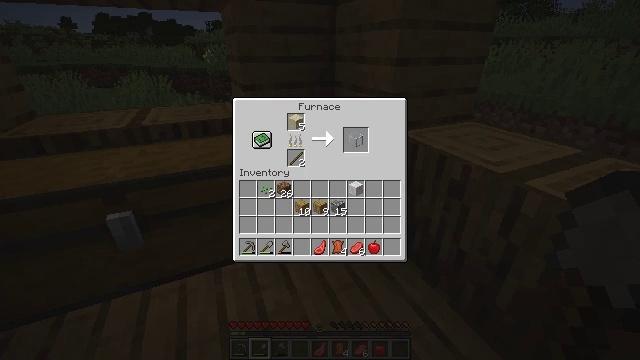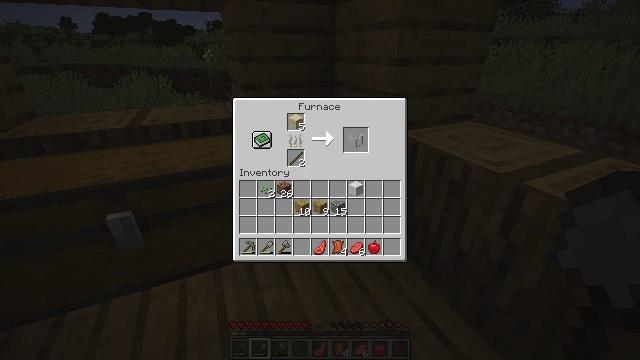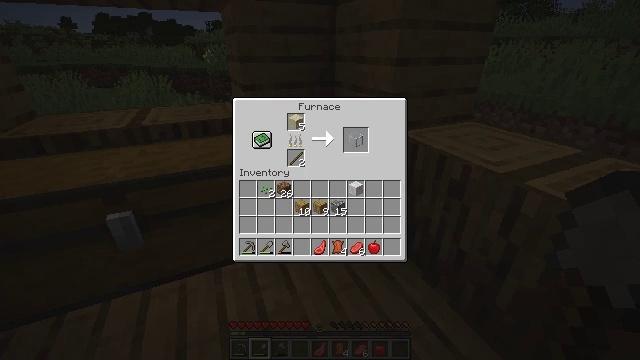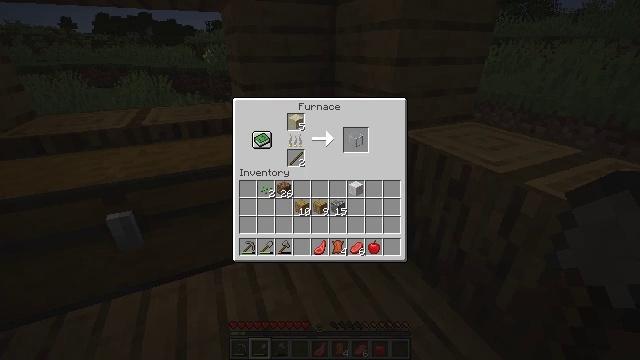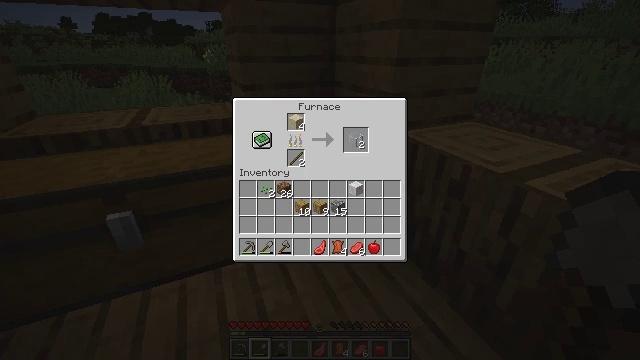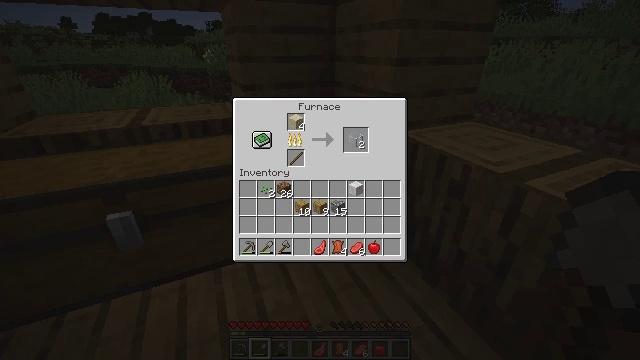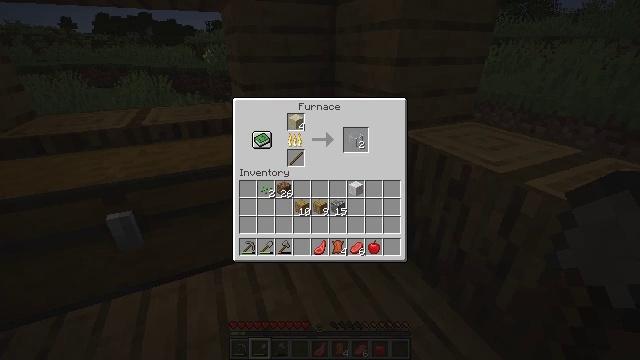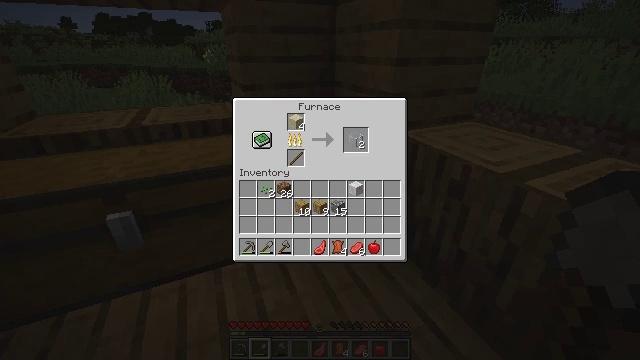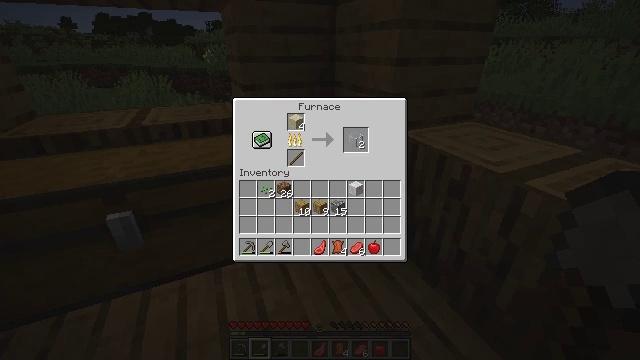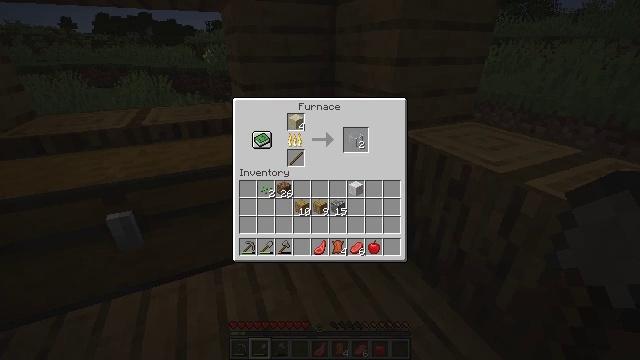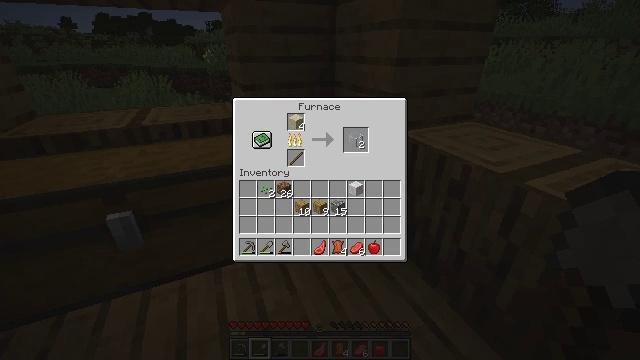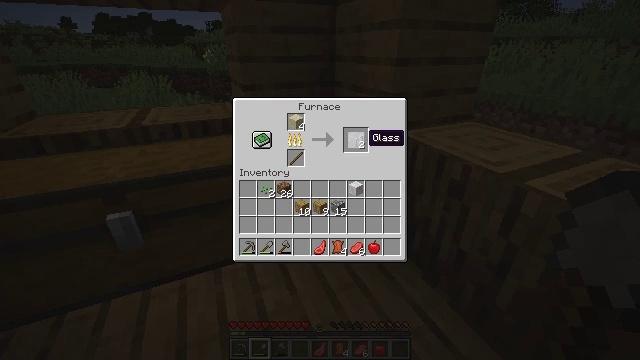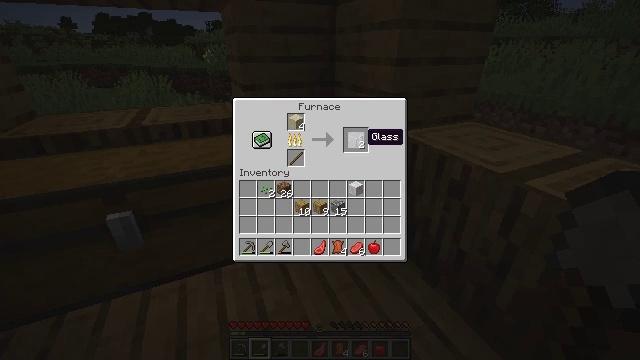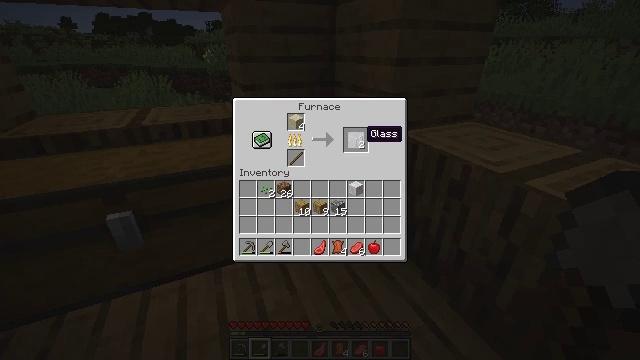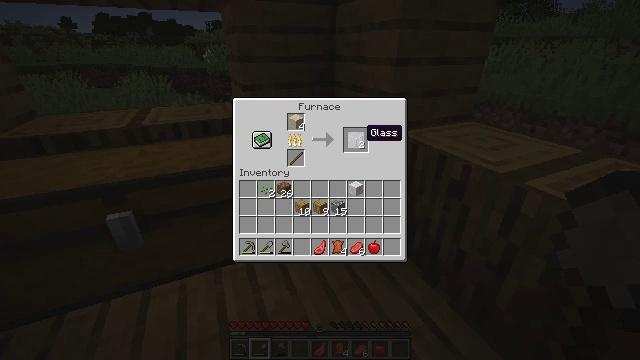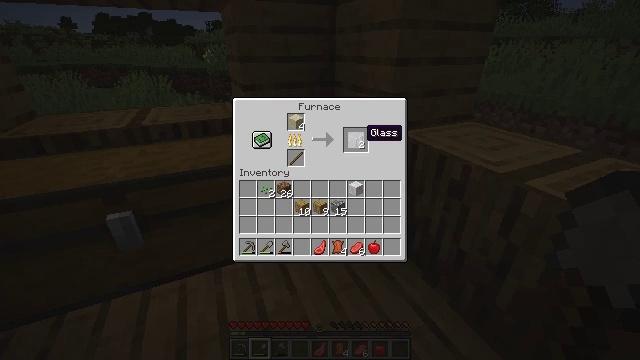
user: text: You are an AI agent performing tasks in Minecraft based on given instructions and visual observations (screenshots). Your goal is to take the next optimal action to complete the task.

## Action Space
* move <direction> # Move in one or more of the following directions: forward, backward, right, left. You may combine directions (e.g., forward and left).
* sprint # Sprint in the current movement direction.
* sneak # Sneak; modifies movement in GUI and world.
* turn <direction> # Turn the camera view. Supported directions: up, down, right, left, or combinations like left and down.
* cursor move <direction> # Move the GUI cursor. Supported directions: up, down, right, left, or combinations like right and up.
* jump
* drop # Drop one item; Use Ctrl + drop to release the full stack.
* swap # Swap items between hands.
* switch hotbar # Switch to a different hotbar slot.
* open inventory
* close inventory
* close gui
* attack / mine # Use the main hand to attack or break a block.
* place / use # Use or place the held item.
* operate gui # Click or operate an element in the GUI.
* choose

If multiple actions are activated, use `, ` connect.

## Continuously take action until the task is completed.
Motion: motion action
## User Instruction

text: craft item air
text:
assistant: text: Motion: no_op
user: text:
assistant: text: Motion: no_op
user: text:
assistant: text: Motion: no_op
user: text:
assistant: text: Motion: no_op
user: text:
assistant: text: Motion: no_op
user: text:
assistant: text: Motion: no_op
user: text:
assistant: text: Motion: no_op
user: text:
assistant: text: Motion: no_op
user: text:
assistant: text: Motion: no_op
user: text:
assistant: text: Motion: no_op
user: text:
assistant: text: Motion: no_op
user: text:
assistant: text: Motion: no_op
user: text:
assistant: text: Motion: no_op
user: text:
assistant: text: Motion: no_op
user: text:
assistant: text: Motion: no_op
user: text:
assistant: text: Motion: no_op
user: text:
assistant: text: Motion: no_op
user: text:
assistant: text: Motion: no_op
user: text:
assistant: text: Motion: no_op
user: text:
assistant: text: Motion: no_op
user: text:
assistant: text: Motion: no_op
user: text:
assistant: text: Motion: no_op
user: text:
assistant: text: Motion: no_op
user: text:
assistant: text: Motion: no_op
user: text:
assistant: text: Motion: no_op
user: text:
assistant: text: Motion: no_op
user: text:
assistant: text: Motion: no_op
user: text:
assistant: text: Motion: no_op
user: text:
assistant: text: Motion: no_op
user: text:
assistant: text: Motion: no_op